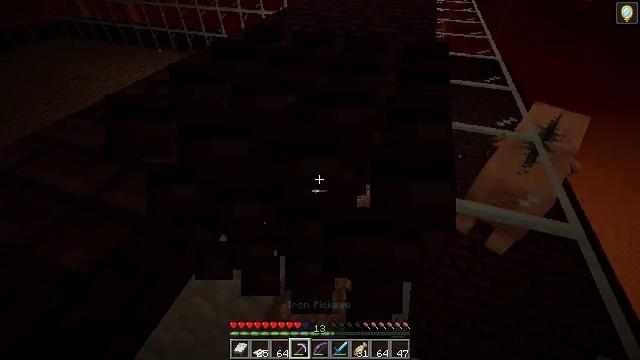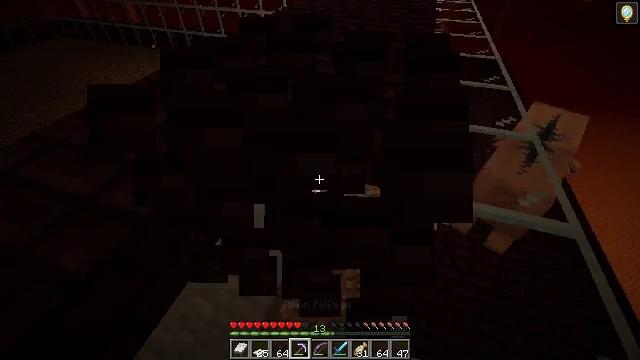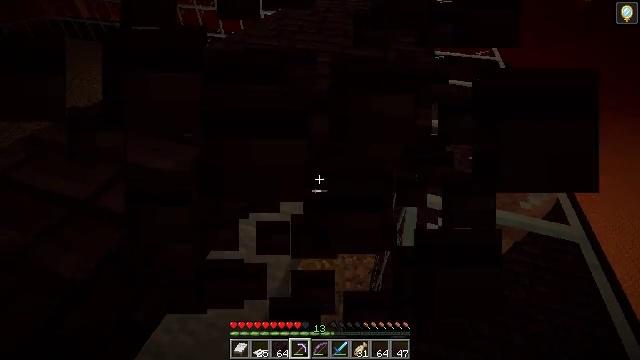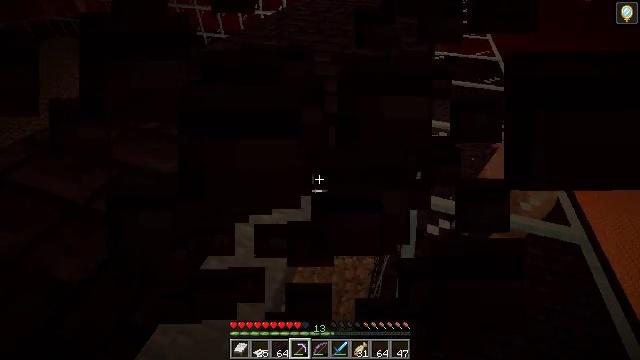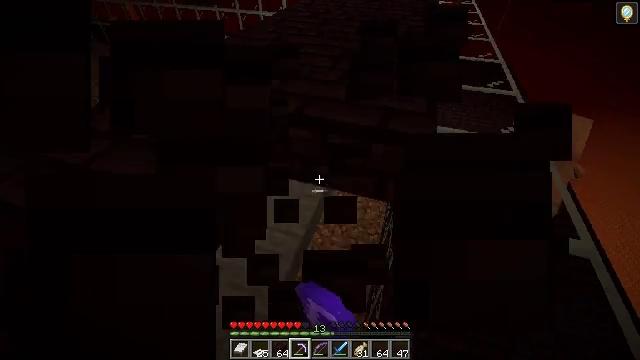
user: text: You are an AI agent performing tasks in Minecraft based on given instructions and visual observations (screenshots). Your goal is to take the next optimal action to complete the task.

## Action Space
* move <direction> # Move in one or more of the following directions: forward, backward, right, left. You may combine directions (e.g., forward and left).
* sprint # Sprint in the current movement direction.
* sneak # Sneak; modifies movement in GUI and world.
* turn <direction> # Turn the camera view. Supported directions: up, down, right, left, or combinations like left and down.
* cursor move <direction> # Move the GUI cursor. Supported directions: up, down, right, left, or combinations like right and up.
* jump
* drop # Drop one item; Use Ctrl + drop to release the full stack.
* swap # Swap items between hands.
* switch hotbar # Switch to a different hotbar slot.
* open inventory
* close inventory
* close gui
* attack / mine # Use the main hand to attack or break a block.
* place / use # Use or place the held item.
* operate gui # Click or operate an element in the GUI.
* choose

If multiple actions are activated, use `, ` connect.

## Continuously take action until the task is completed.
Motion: motion action
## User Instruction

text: Dig up the nether brick slab.
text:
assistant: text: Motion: sneak, attack / mine
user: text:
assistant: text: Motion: move forward, sneak, attack / mine
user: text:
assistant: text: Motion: move forward, sneak, attack / mine
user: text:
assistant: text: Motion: move forward, sneak
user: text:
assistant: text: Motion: sneak